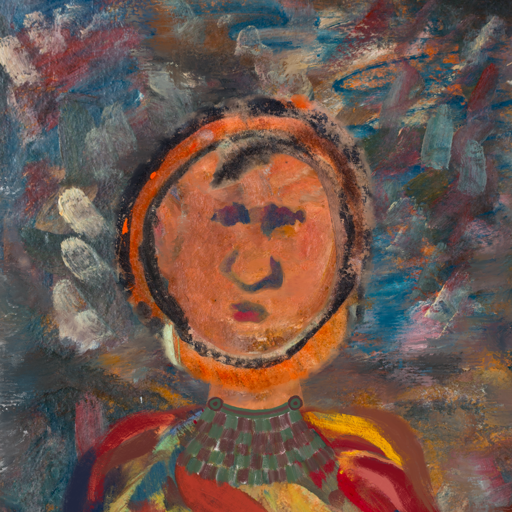
Background: Boggyland, Head And Neck Front: Boggyland, Face Front: In_The_Sun, Bust: Mother_And_Son_Son, Hair Front: Childish, Head Accessory: Blank, Second Necklace: After_Raid, Necklace: Blank, Baby: Blank